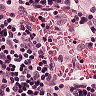
Metastatic tissue present: no